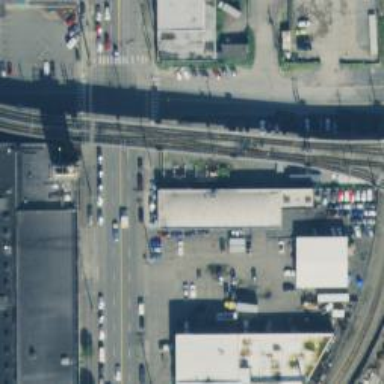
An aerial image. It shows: Railway crossing.